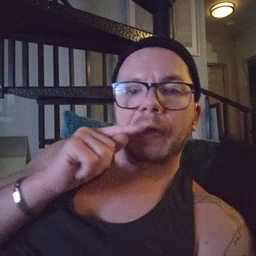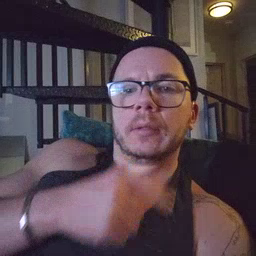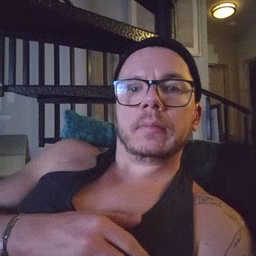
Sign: carrot